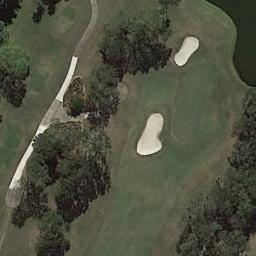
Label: golf_course